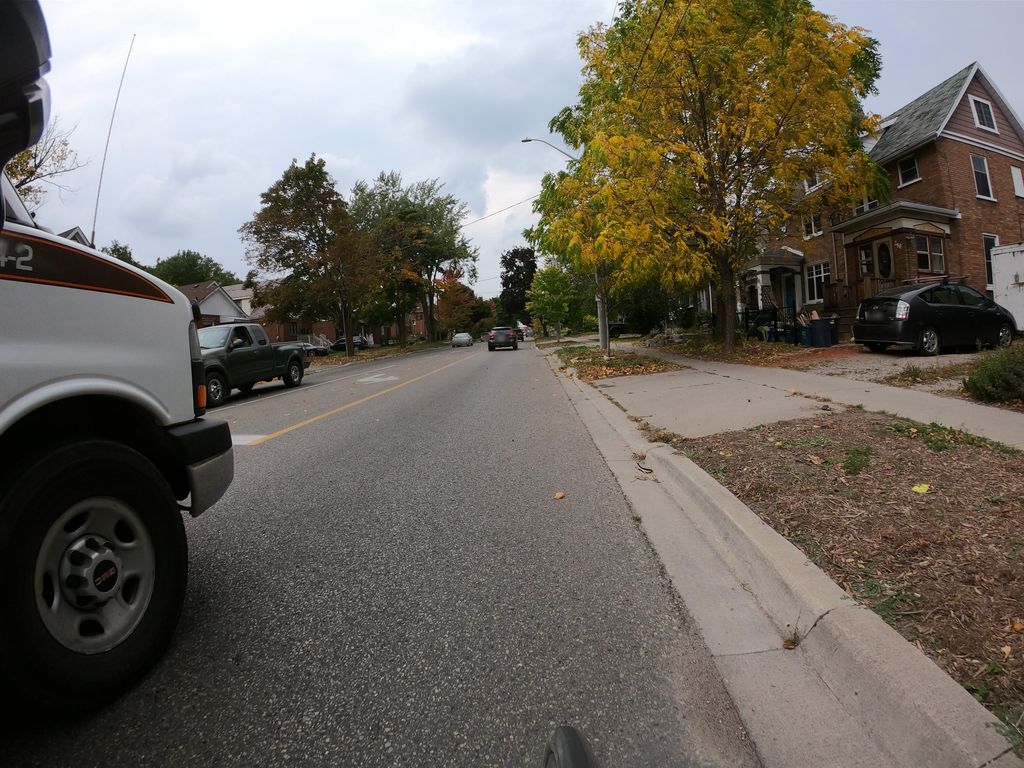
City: kitchener-waterloo